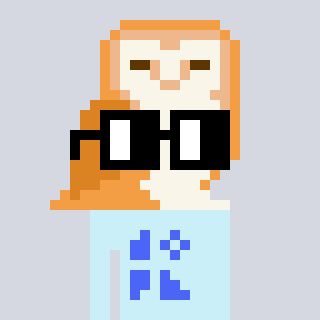
a pixel art character with square black glasses, a owl-shaped head and a cold-colored body on a cool background